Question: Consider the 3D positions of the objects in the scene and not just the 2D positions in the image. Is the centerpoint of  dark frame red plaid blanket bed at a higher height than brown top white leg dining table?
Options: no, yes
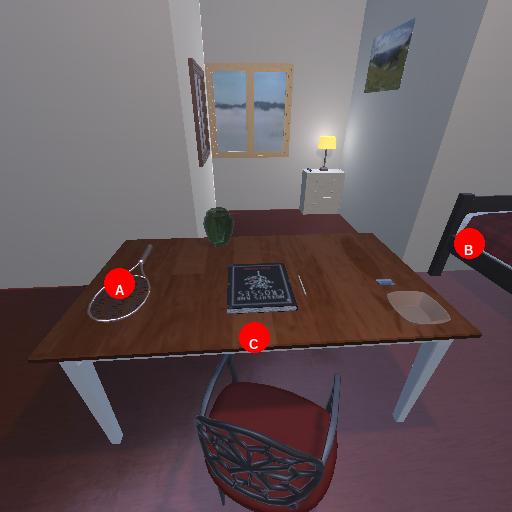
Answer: no